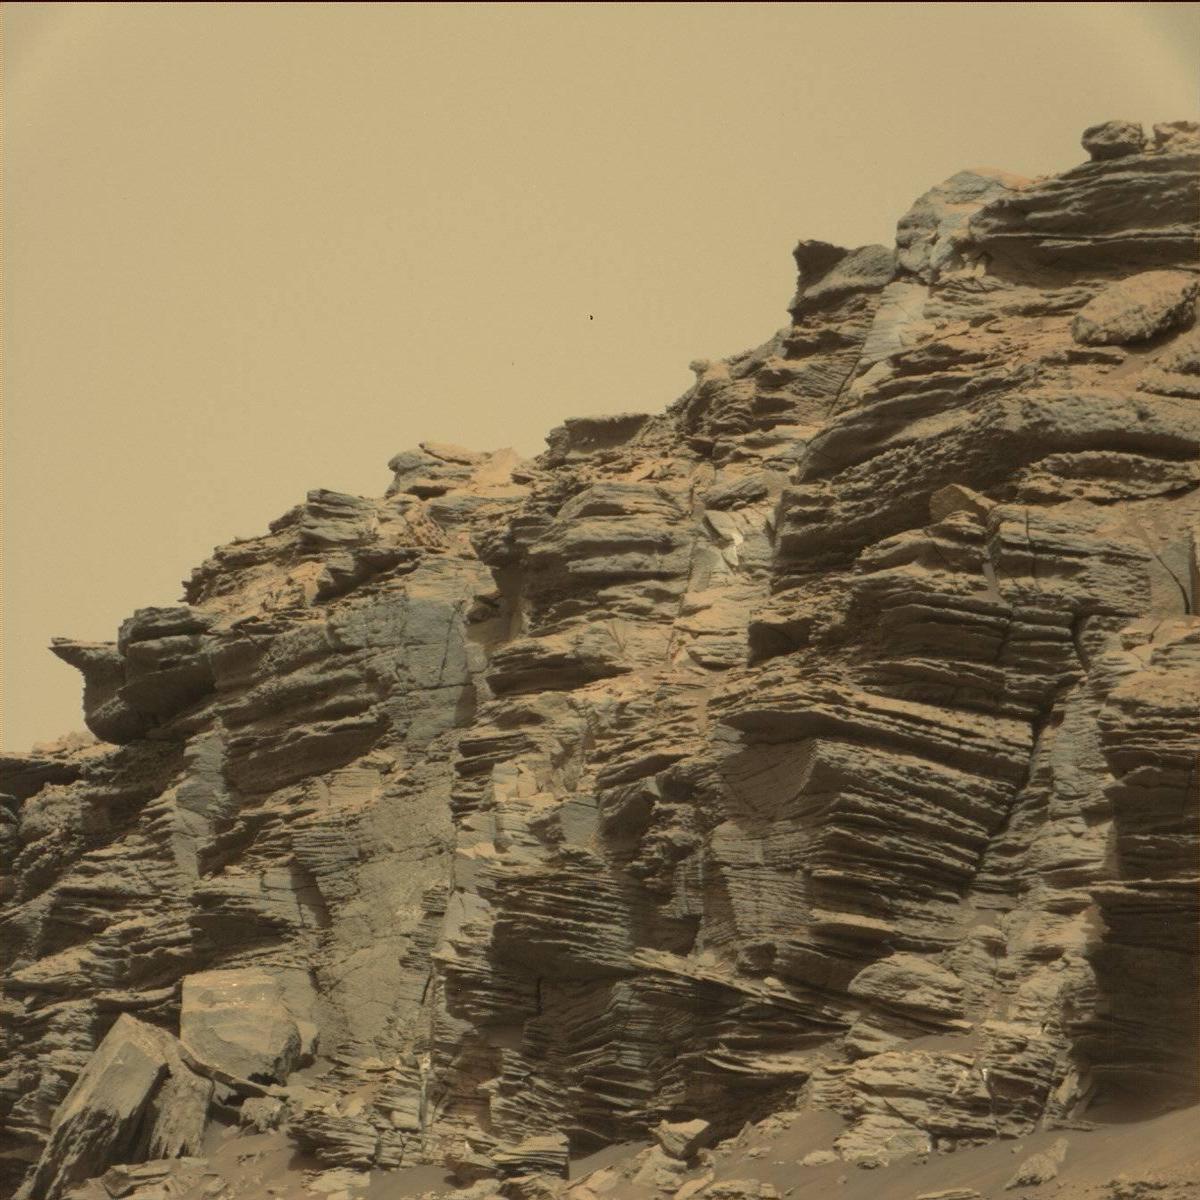
Terrain classes present: Bedrock, Sand / Soil, Sky